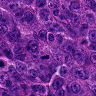
Metastatic tissue present: yes